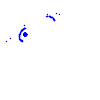
Particle: electron